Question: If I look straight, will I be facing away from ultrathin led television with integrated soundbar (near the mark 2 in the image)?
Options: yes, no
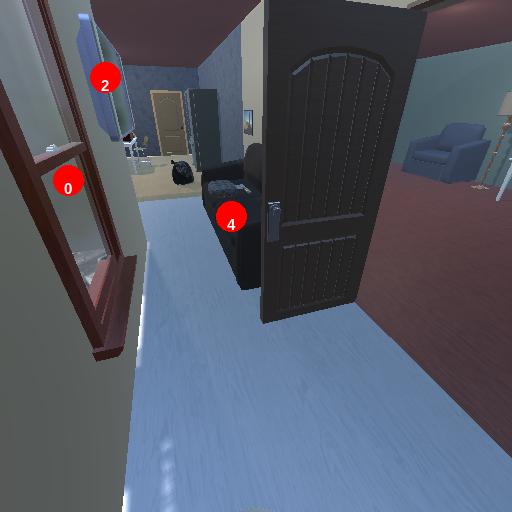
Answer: yes